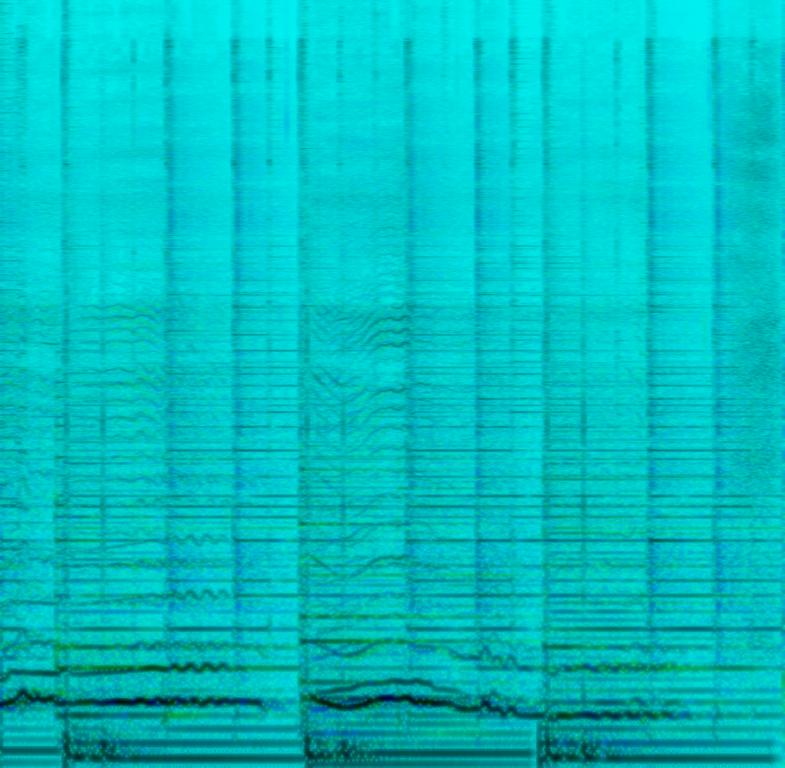
This is a movie music piece. There is a female vocalist singing melodically at the forefront. There is an acoustic guitar playing the main tune with a bass guitar holding the root notes in the background. The rhythmic structure is composed of acoustic sounding drums and percussion playing a syncopated beat. There is a feeling of hope in this piece. This piece could be used in the soundtrack of an inspiring movie/TV show. It could also be played at sports venues.